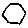
Label: hexagon